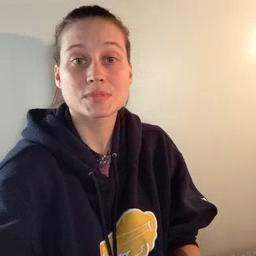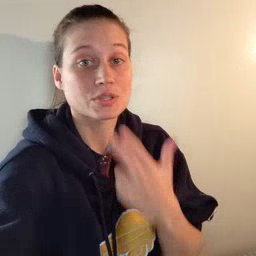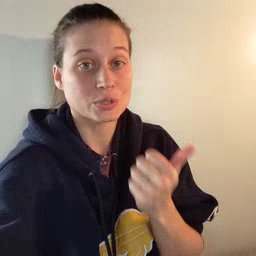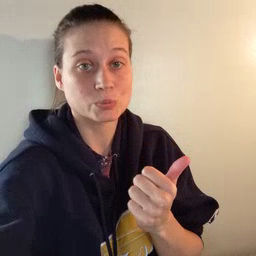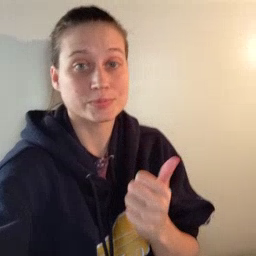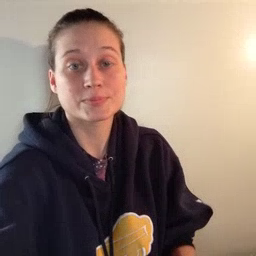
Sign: cute